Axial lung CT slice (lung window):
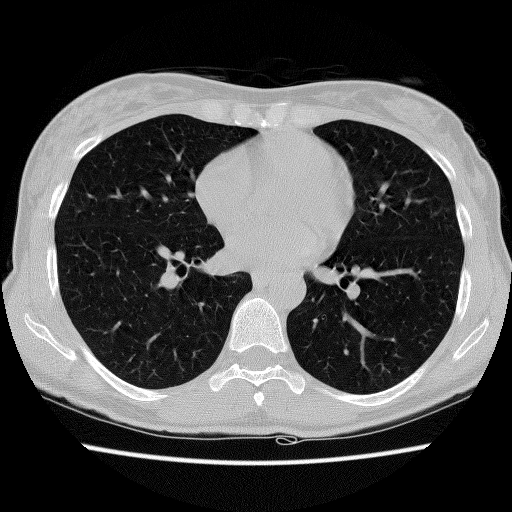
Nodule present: no